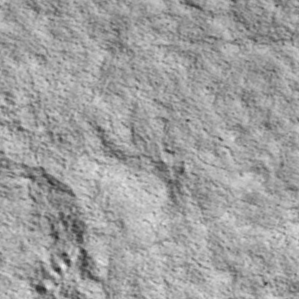
Label: non_frost